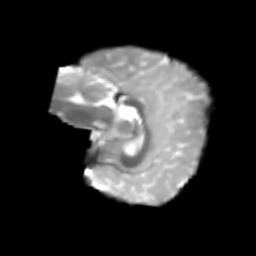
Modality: T2w
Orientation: sagittal
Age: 6
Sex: female
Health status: healthy